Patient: sex M, age 42
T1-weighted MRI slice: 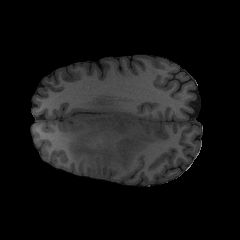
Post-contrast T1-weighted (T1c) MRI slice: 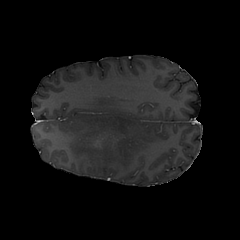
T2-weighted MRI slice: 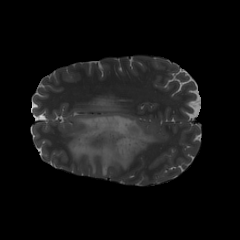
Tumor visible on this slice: yes
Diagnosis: Astrocytoma, IDH-mutant
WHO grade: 3